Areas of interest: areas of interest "Park and greenspace"
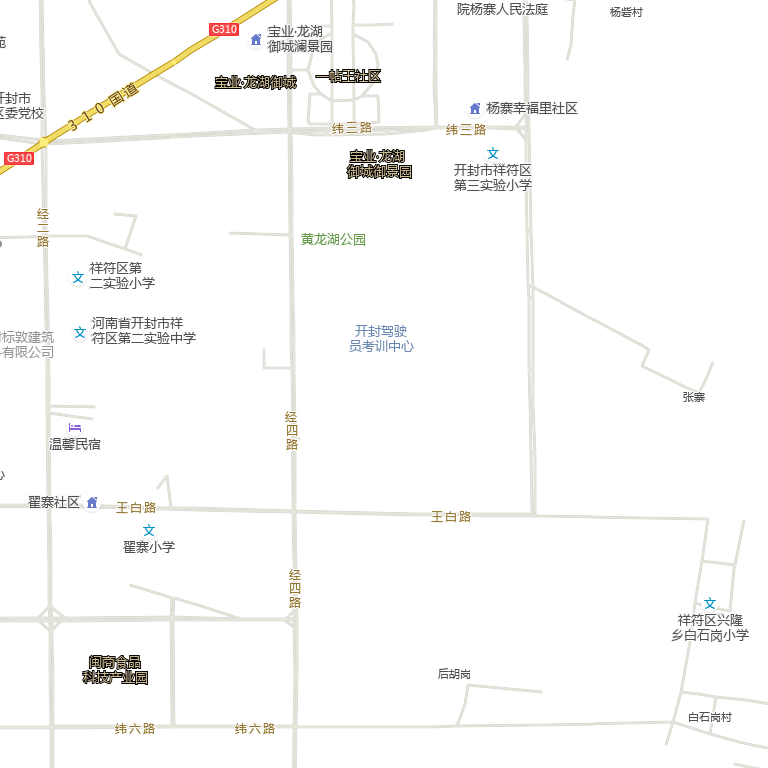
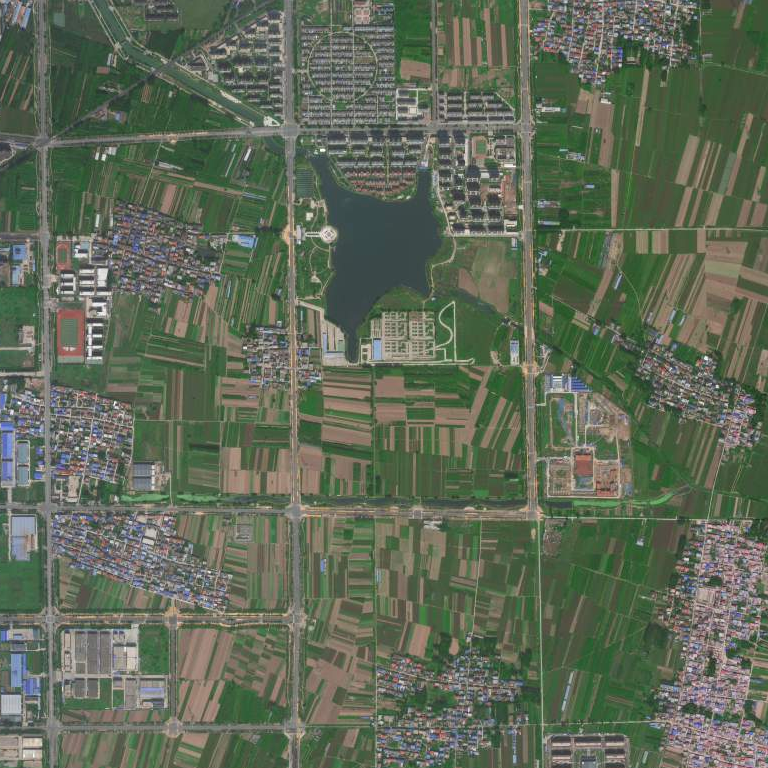